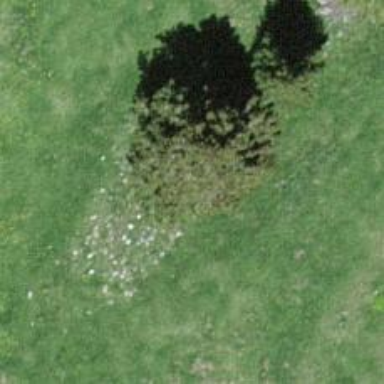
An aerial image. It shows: Needle-leaved tree in natural setting.